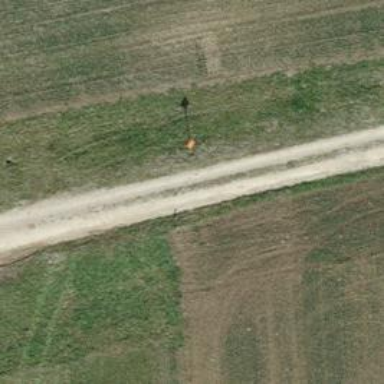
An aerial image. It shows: Aerial marker.